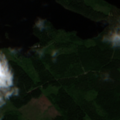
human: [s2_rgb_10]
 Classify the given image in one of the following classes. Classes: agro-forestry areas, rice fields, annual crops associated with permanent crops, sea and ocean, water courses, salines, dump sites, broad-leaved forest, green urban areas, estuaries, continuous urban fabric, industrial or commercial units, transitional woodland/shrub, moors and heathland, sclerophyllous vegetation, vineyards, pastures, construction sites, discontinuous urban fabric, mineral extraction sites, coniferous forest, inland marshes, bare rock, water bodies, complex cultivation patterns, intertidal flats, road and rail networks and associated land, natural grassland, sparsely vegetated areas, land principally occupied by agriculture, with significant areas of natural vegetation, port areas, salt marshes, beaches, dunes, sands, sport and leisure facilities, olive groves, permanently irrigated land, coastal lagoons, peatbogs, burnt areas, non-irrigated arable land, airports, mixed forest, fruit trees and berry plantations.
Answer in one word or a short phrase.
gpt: coniferous forest, mixed forest, water bodies